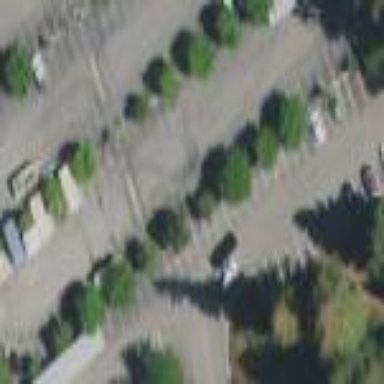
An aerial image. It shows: Parking space.